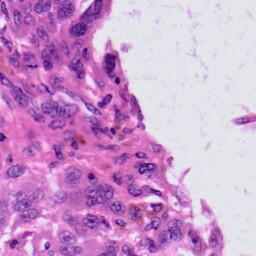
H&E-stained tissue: Skin